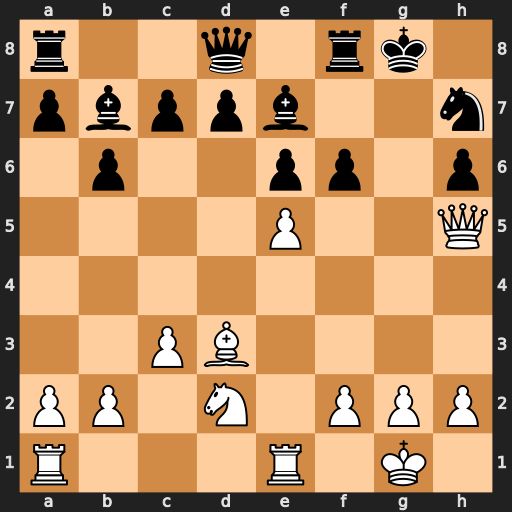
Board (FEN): r2q1rk1/pbppb2n/1p2pp1p/4P2Q/8/2PB4/PP1N1PPP/R3R1K1
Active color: w
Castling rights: -
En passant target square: -
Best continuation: Qg6+ Kh8 Qxh7#